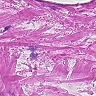
Metastatic tissue present: no